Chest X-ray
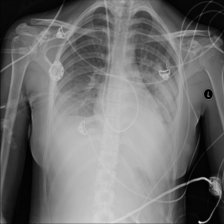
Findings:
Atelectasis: negative
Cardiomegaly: negative
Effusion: negative
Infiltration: negative
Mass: negative
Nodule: negative
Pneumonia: negative
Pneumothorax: negative
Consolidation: negative
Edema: negative
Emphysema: negative
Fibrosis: negative
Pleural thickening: negative
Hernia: negative